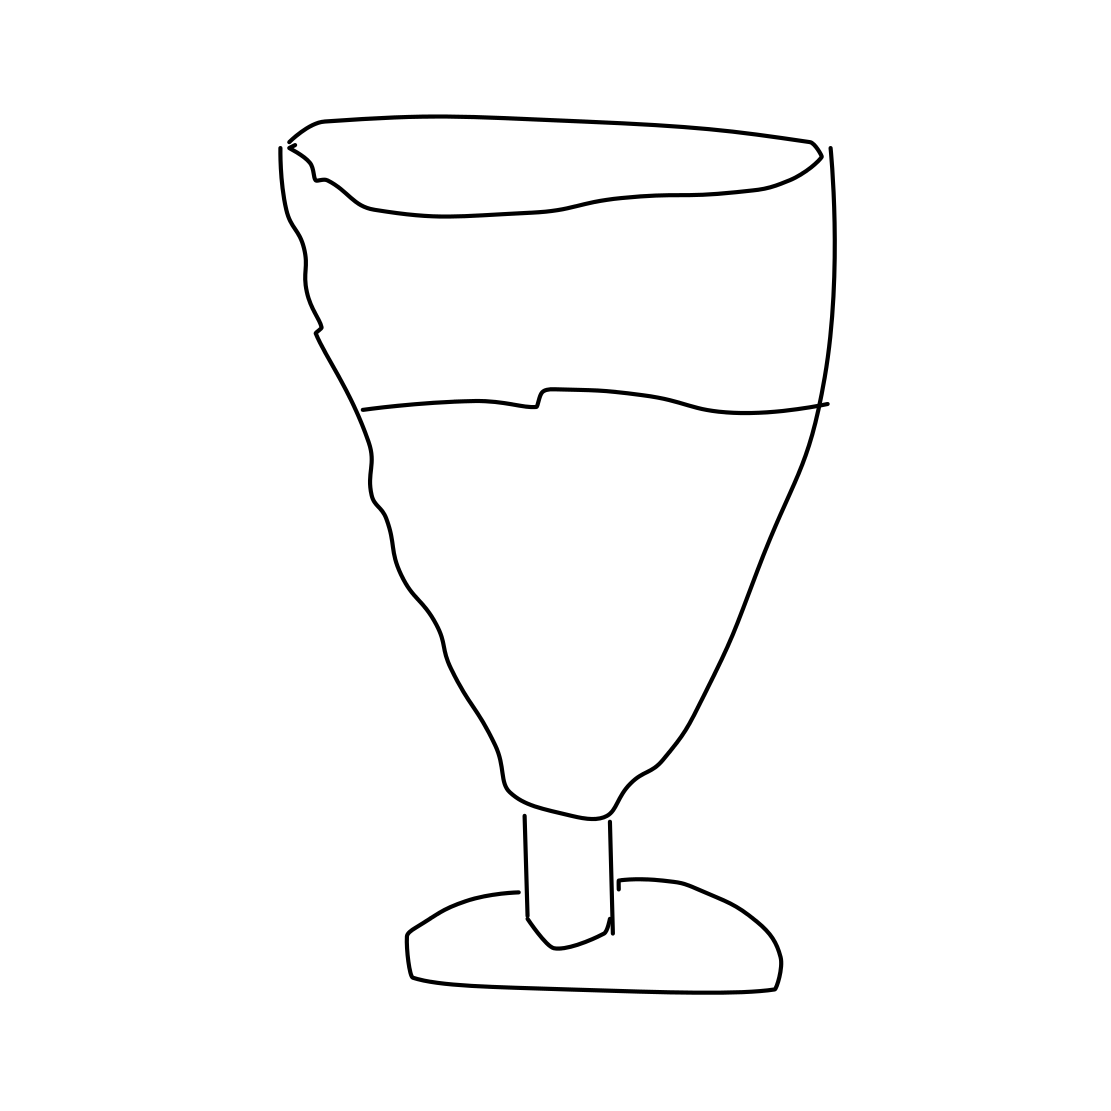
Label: wineglass